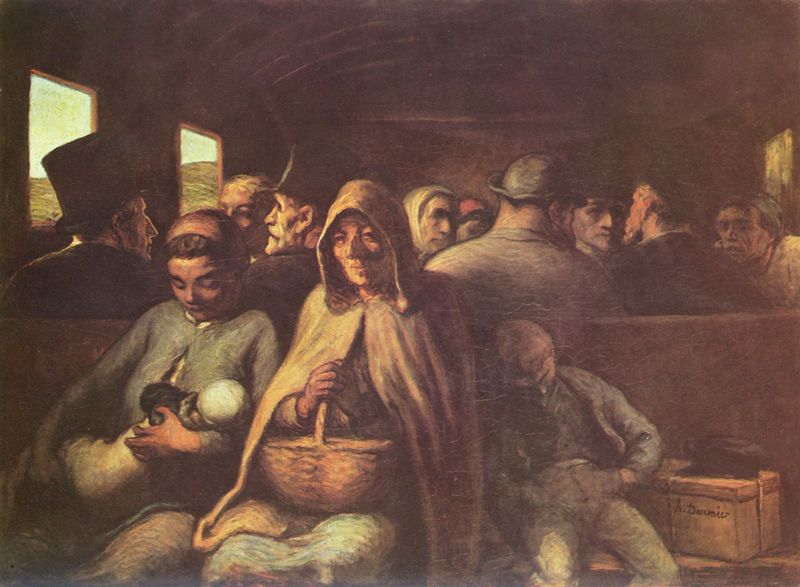
Titel: Wagen dritter Klasse
Künstler: Honoré Daumier
Standort: Ottawa
Institution: Musée des Beaux-Arts du Canada
Schlagwörter: blau, dunkel, gemälde, hand, himmel, mann, schatten, schlaf, umhang, weiß, frauen, grün, landschaft, menschen, ocker, sitzen, braun, fenster, frankreich, frau, grau, holz, hut, hüte, licht, mund, männer, ohr, profil, reden, rücken, schwarz, blick, tuch, beige, gesellschaft, gespräch, haube, leute, malerei, rock, zylinder, alt, bart, hose, jacke, kappen, mütze, mützen, alte, arm, arme, augen, band, falten, halten, kleidung, hände, schauen, öl, horizont, mantel, realismus, decke, familie, kind, mutter, kinn, lippen, traurig, bauern, kinder, henkel, wangen, schlafen, schlafend, unterhaltung, bäuerin, körbe, zug, baby, kutsche, bank, nacken, arbeiter, wagen, dampf, hat, men, schnäuzer, sitting, kopftuch, realistisch, korb, junge, weste, eng, deckel, courbet, alter, knabe, stillen, volk, kiste, koteletten, anschauen, bänke, daumier, honore daumier, kleinkind, reise, tonig, bahn, eisenbahn, boy, personengruppe, greisin, alte frau, sitzbank, reisende, träger, gespräche, stumpf, kapuze, säugling, fahrt, zuhören, basket, family, reisen, waggon, wagon, zugfahrt, dösen, eingeschlossen, bus, rotkäppchen, sleeping, pöbel, paket, train, gram, abteil, bowler, mütez, ertragen, zugabteil, schalfend, stoisch, bahnwagen, eisenbahnabteil, eisenbahnwagon, fhart, im zug, kapute, klassengesellschaft, vierte klasse, wageon, beengt, stillt, stillende mutter, männer zylinder, kapitze, säugt, breastfeeding, miutter, bahnfahrt, melanconisch, passengers, holzklasse, zylinfer